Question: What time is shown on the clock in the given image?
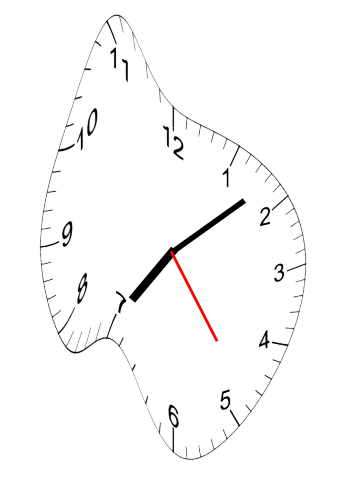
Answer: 07:08:24